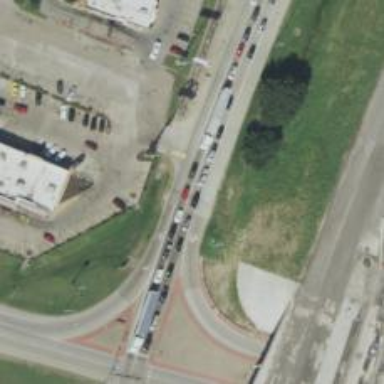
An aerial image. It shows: Secondary road with frontage road.